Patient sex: F
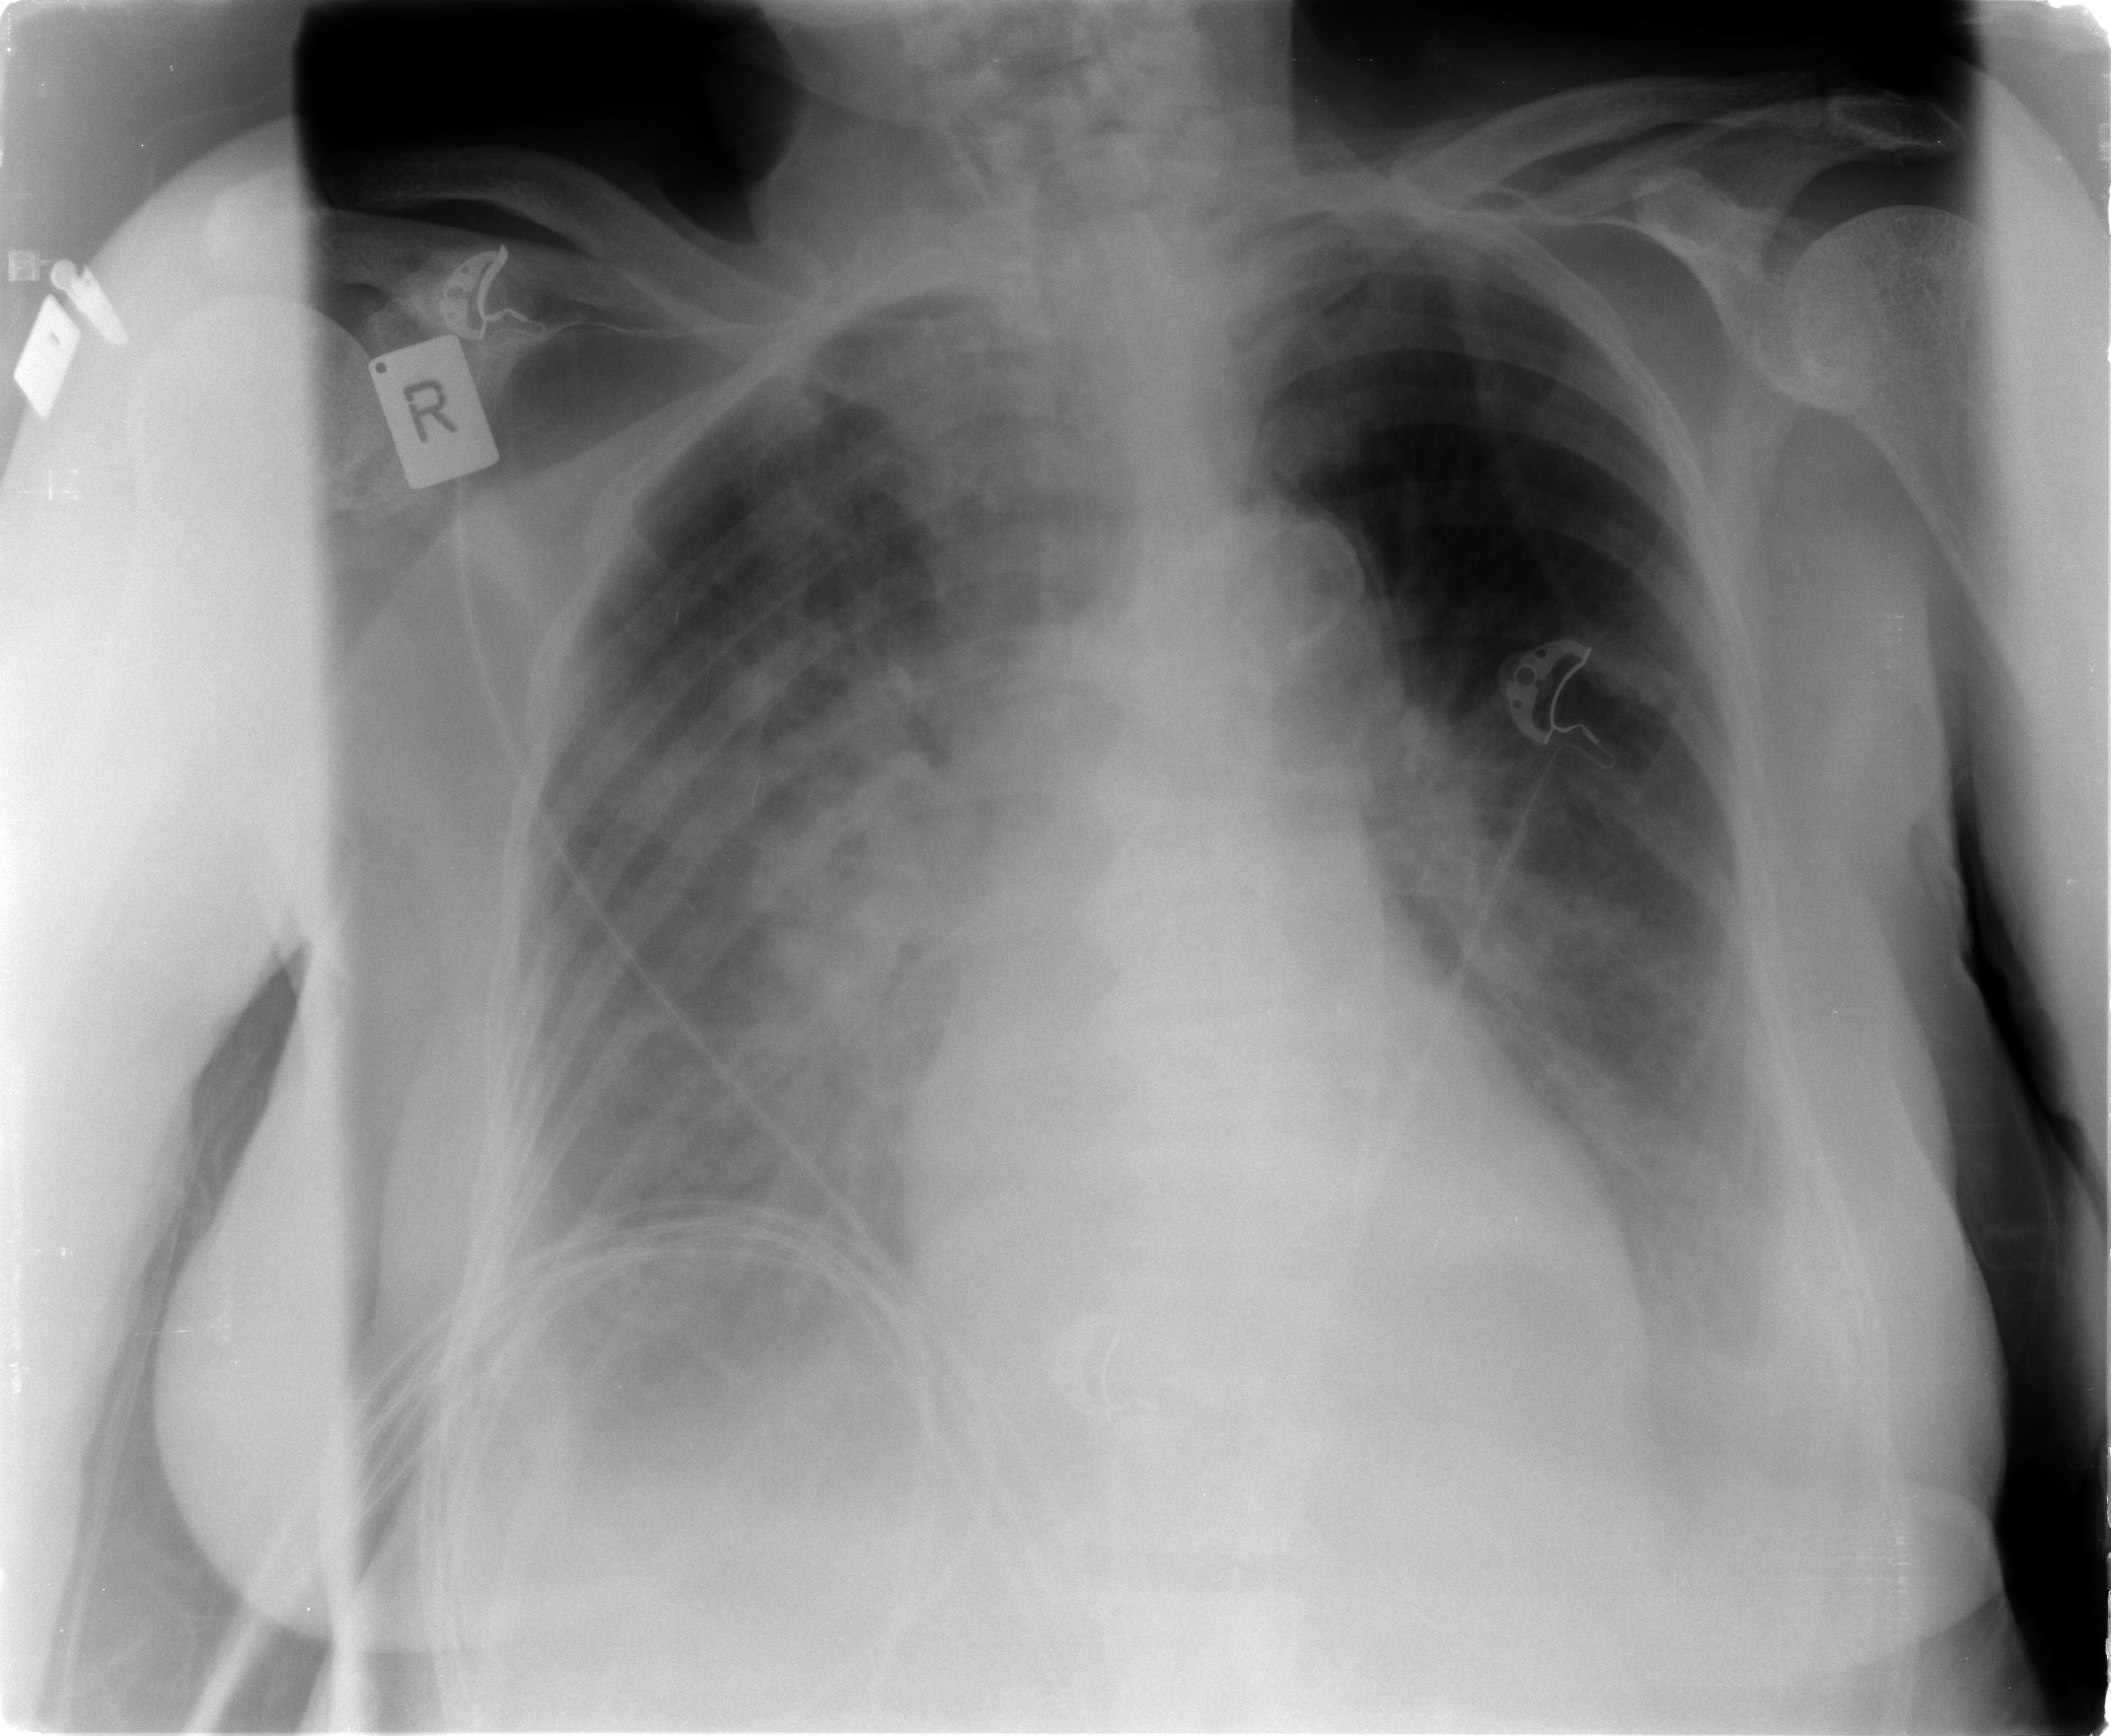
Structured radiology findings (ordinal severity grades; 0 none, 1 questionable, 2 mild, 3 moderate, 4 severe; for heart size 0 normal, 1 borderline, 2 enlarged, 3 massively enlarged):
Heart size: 0
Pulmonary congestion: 3
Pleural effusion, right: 2
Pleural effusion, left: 2
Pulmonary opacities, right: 2
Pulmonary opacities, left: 2
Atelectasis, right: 2
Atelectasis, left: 2